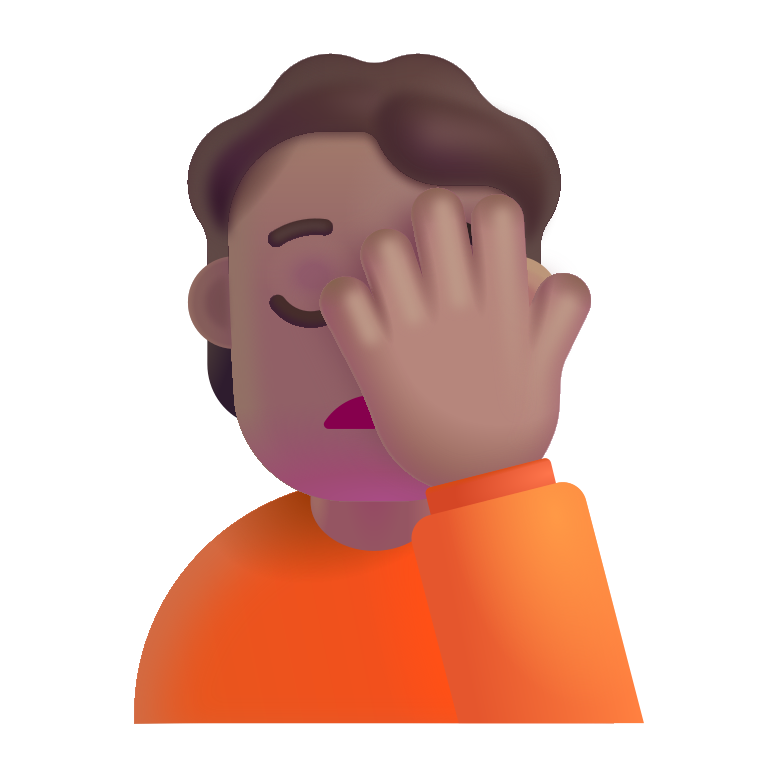
person facepalming color